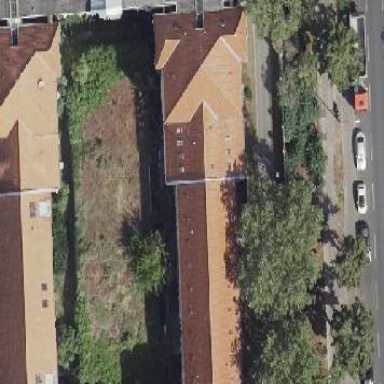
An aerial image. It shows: Hospital building.